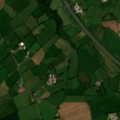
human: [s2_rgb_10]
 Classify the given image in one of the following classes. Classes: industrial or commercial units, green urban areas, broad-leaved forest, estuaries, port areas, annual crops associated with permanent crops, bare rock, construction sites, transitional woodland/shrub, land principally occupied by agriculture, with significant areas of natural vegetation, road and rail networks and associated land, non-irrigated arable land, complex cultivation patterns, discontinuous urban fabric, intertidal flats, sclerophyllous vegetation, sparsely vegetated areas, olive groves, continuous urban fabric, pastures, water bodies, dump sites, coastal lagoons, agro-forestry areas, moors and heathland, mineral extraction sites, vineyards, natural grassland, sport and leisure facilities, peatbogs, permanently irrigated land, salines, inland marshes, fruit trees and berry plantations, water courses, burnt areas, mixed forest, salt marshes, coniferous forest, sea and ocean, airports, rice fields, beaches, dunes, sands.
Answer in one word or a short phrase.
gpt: pastures